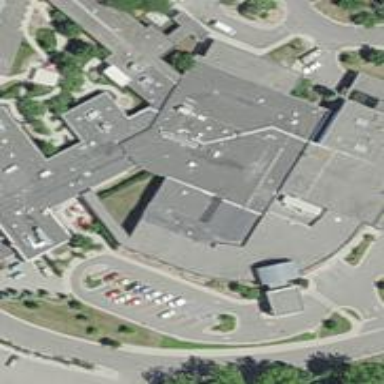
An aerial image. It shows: Healthcare clinic.